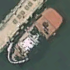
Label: civil